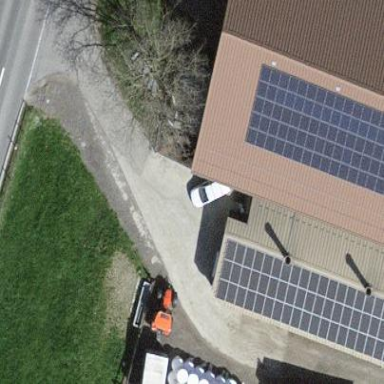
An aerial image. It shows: Solar power generator with photovoltaic panels.